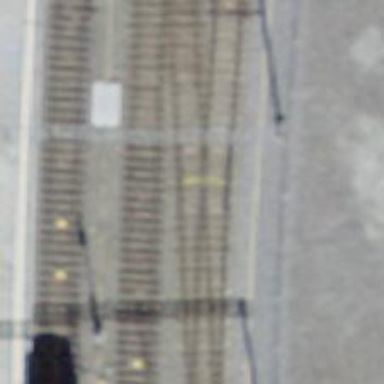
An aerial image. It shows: Rail yard with electrified rails and single track.